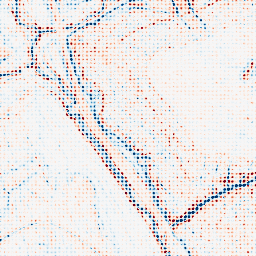
Category: edge_preserving
Decomposition family: bilateral
Decomposition parameters: d: 9
sigma_color: 50
sigma_space: 100
Upsampling method: sinc_hamming
Upsampling parameters: scale: 8
kernel_size: 4
Upsampling scale: 8